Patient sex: F
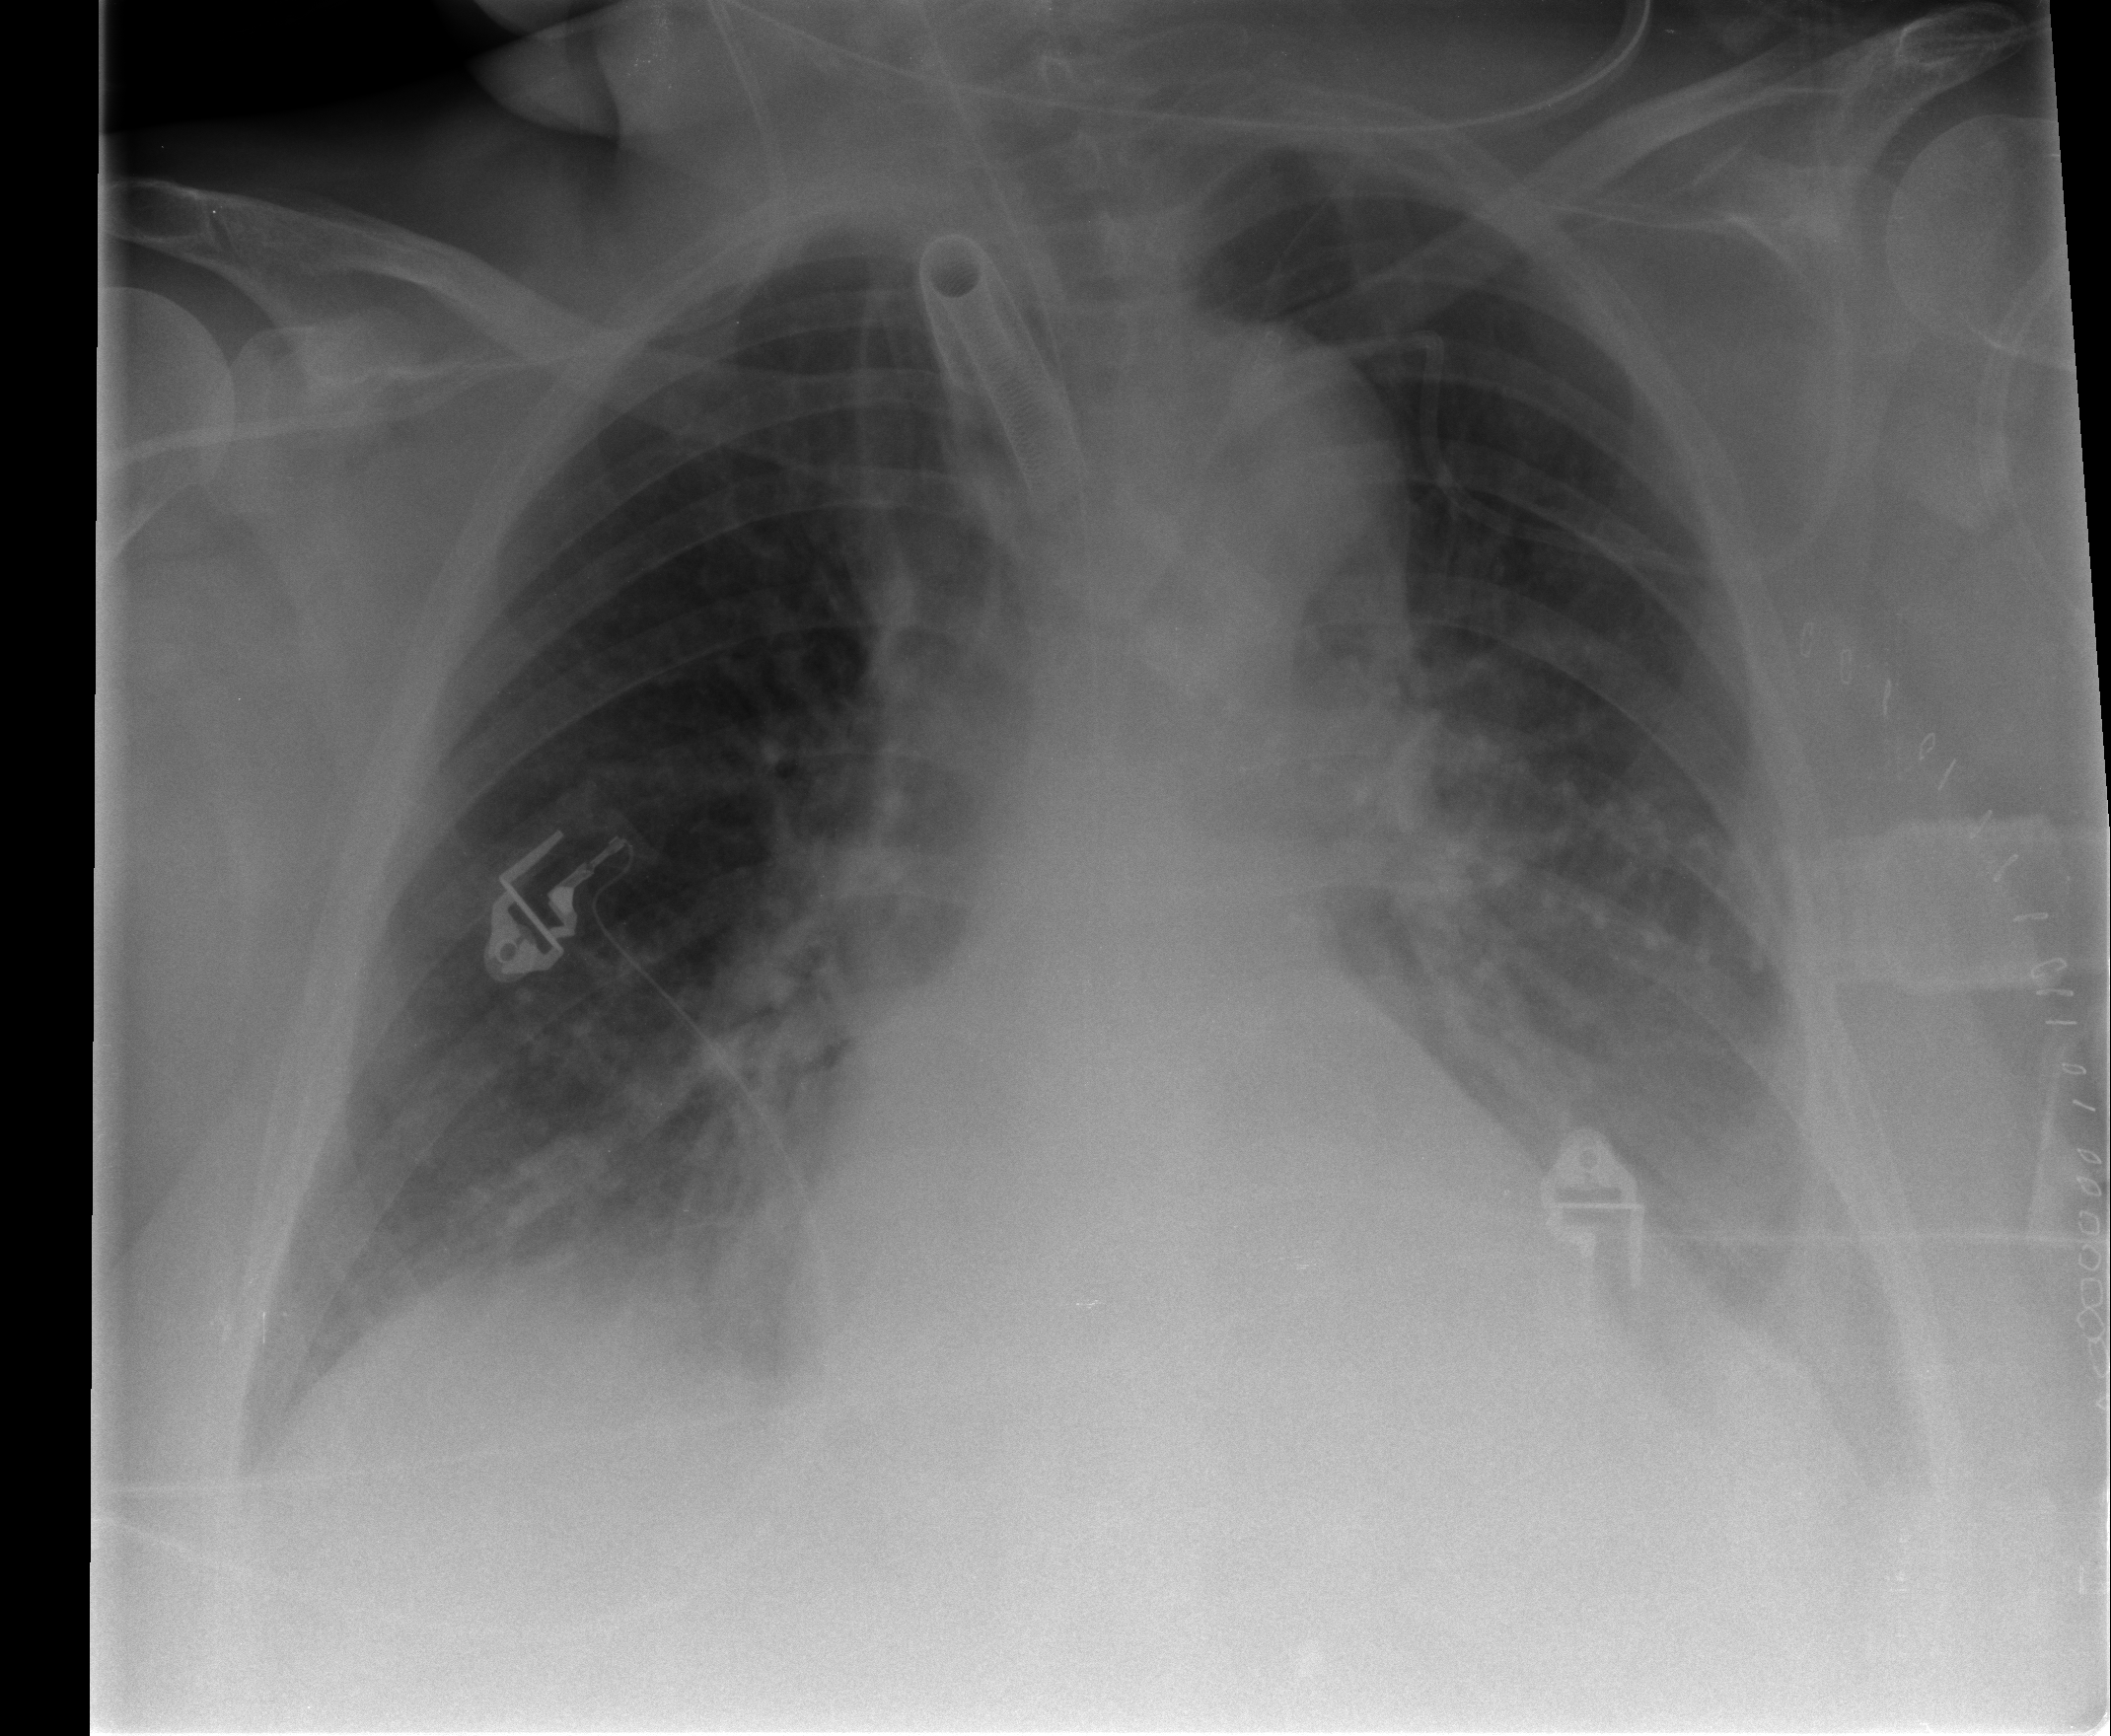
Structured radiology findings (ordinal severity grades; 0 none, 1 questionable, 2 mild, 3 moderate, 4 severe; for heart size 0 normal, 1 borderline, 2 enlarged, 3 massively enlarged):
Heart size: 1
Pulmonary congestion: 2
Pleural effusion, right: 2
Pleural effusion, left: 2
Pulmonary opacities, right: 0
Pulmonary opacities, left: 0
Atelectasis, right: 2
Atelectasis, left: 2